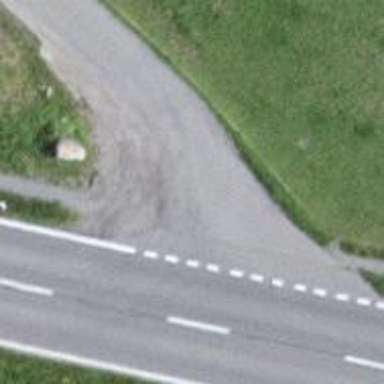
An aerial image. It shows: Path with pebblestone surface.